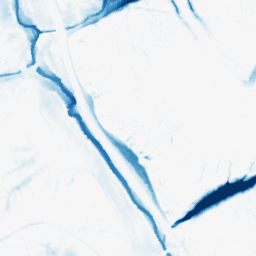
Category: morphological
Decomposition family: morphological_ellipse
Decomposition parameters: operation: closing
width: 30
height: 30
Upsampling method: quartic
Upsampling parameters: scale: 4
Upsampling scale: 4